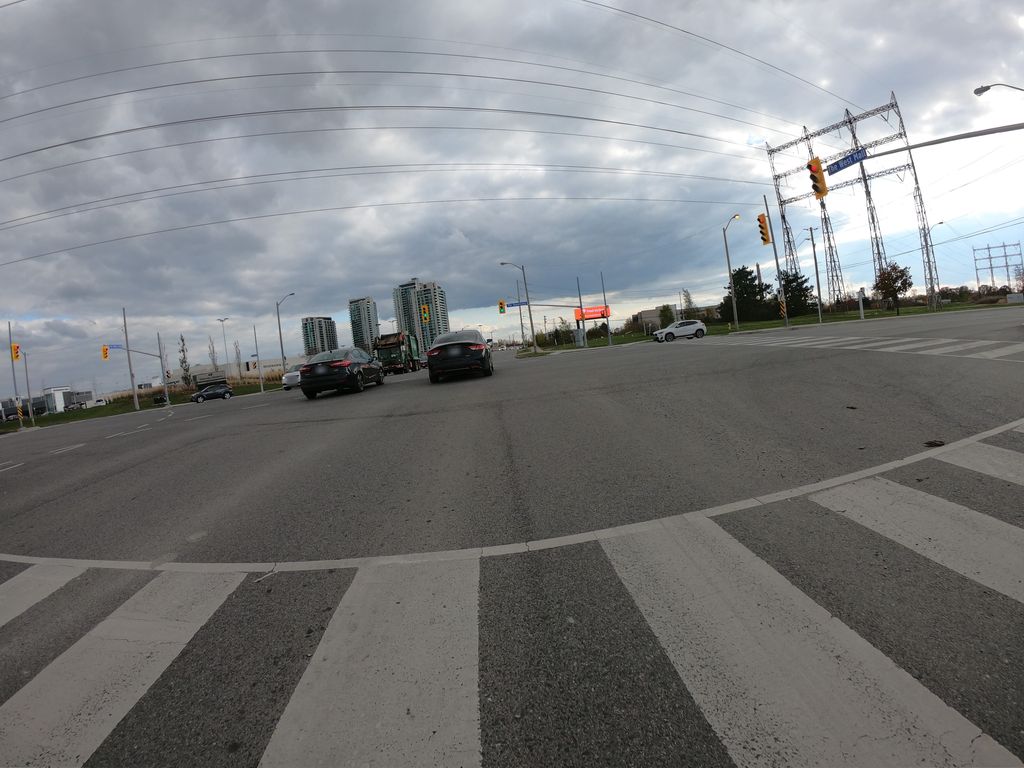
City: toronto